Aerial crown-view tile of a tropical tree (Barro Colorado Island, Panama), acquired 20240918:
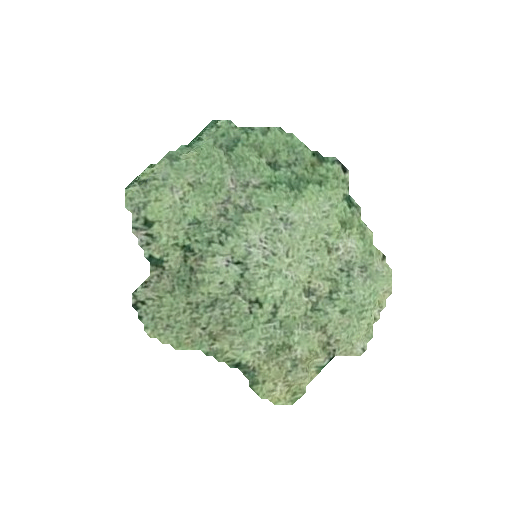
Species: Calophyllum longifolium
GBIF accepted scientific name: Calophyllum longifolium
Crown area: 80.568 m²